Question: I have this table
<URL>
I would like to set the th like this but can't do it.

Taking the oportunity to ask, if anyone knows how to set the striped rows is welcome to answer.
'''
<table>
<thead>
<tr>
<th>Name</th>
<th>ID</th>
<th>Favorite Color</th>
</tr>
</thead>
<tbody>
<tr>
<td>Jim</td>
<td>00001</td>
<td>Blue</td>
</tr>
<tr>
<td>Sue</td>
<td>00002</td>
<td>Red</td>
</tr>
<tr>
<td>Barb</td>
<td>00003</td>
<td>Green</td>
</tr>
</tbody>
</table>
td{
border: 1px solid #999;
padding: 0.5rem;
}
th
{
background-color:#5e6196;
}
'''
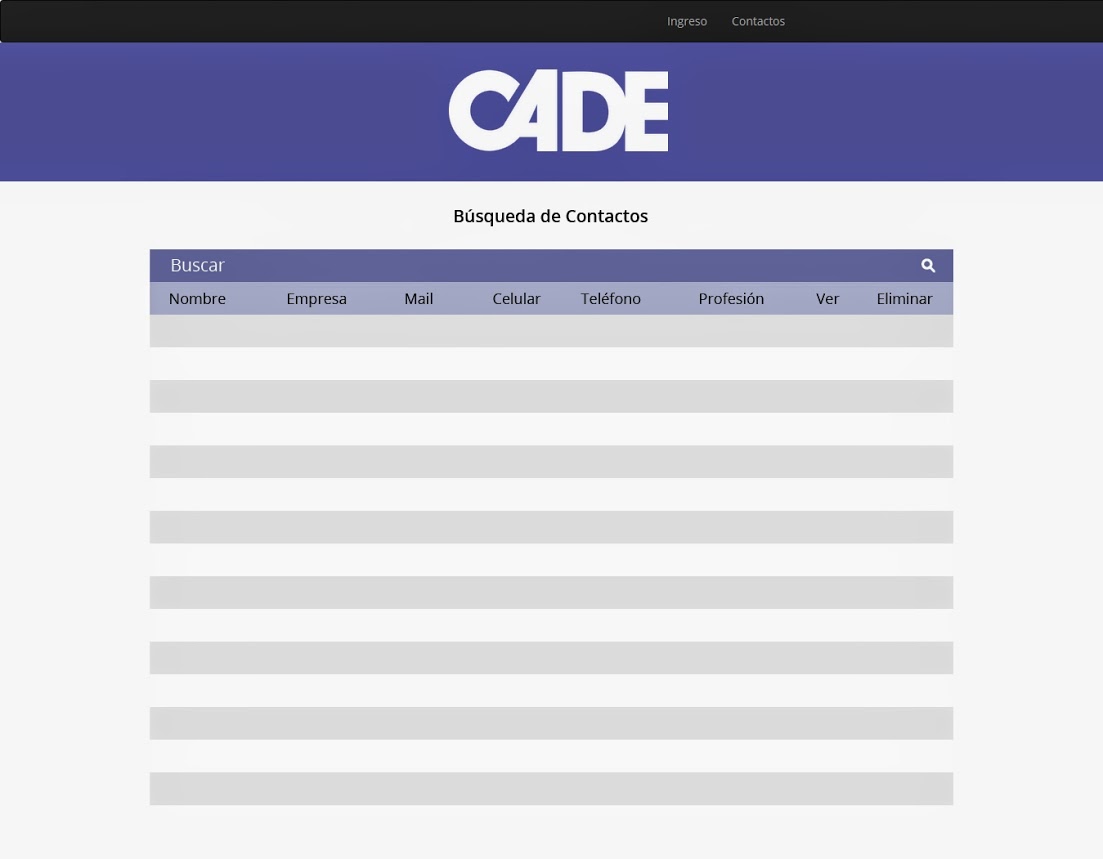
Answer: To get rid of cellspacing using css:
'''
table {
border-spacing: 0;
border-collapse: collapse;
}
'''
and to get those stripes:
'''
tbody tr:nth-child(odd) {
background-color: #ccc;
}
'''
<URL>